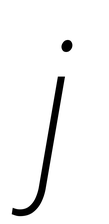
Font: Roboto-Italic_Condensed_ExtraLight_Italic